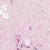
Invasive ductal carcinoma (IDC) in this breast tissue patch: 0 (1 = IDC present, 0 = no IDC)